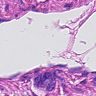
Metastatic tissue present: yes